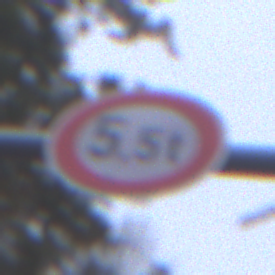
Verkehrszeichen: TatsaechlicheMasse
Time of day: MorningAfternoon
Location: Outdoor (Urban)
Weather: Overcast
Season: NotSpecified
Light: Natural